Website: macys
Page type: billing-address
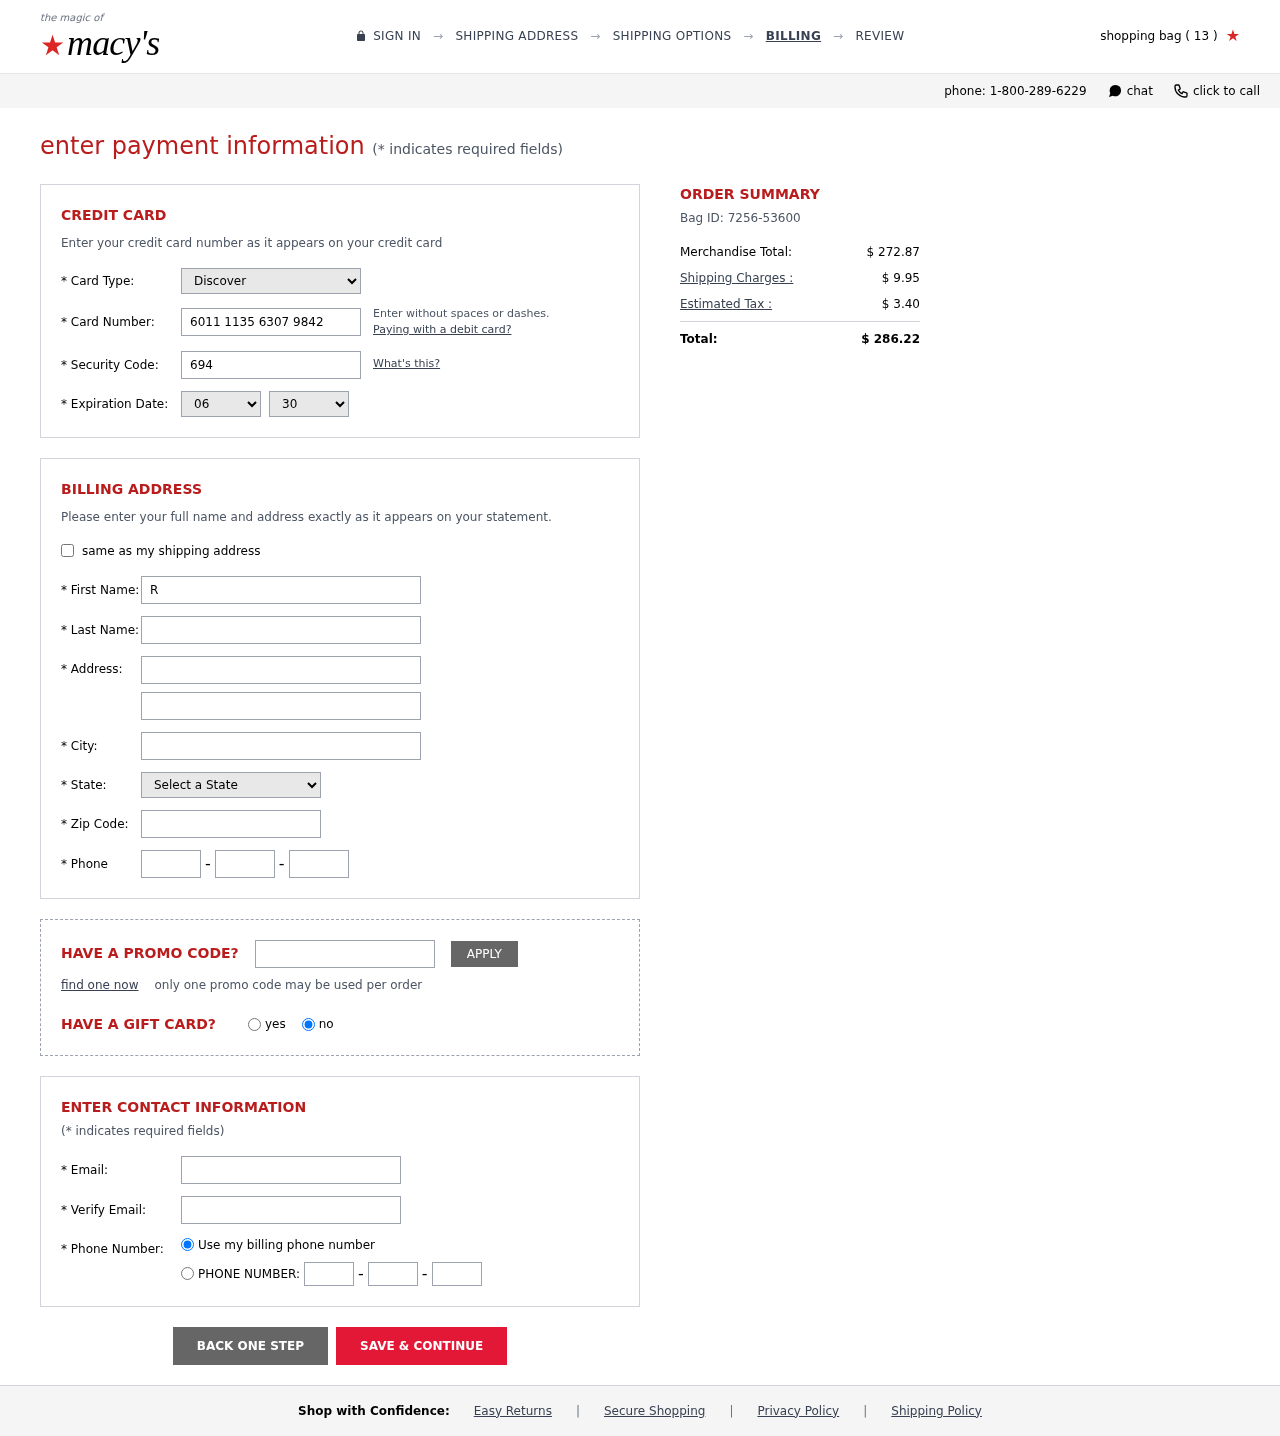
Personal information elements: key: PII_CARD_CVV
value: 694
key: PII_CARD_EXPIRY_MONTH
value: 06
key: PII_CARD_EXPIRY_YEAR
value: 30
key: PII_CARD_NUMBER
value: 6011 1135 6307 9842
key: PII_CARD_TYPE
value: Discover
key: PII_CITY
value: North Lindsay
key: PII_EMAIL
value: ricky.ruiz@yahoo.com
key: PII_FIRSTNAME
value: Ricky
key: PII_LASTNAME
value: Ruiz
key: PII_PHONE_AREA
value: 975
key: PII_PHONE_PREFIX
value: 985
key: PII_PHONE_SUFFIX
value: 8828
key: PII_POSTCODE
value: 52598
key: PII_STATE_ABBR
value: HI
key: PII_STREET
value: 76643 Andrea Prairie Apt. 213
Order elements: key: ORDER_NUM_ITEMS
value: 13
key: ORDER_ID
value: Bag ID: 7256-53600
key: ORDER_SUBTOTAL
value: $ 272.87
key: ORDER_SHIPPING_COST
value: $ 9.95
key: ORDER_TAX
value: $ 3.40
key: ORDER_TOTAL
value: $ 286.22